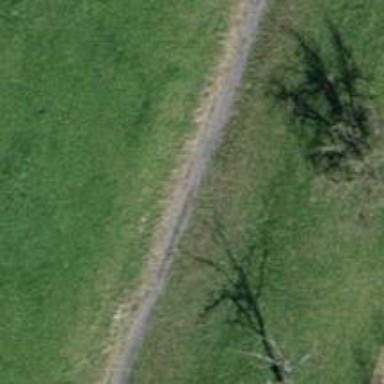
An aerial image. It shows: Path with fine gravel surface.